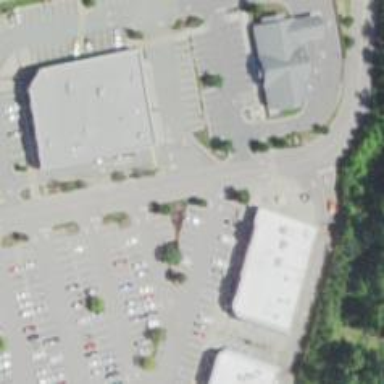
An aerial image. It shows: Parking area with asphalt surface.